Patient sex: M
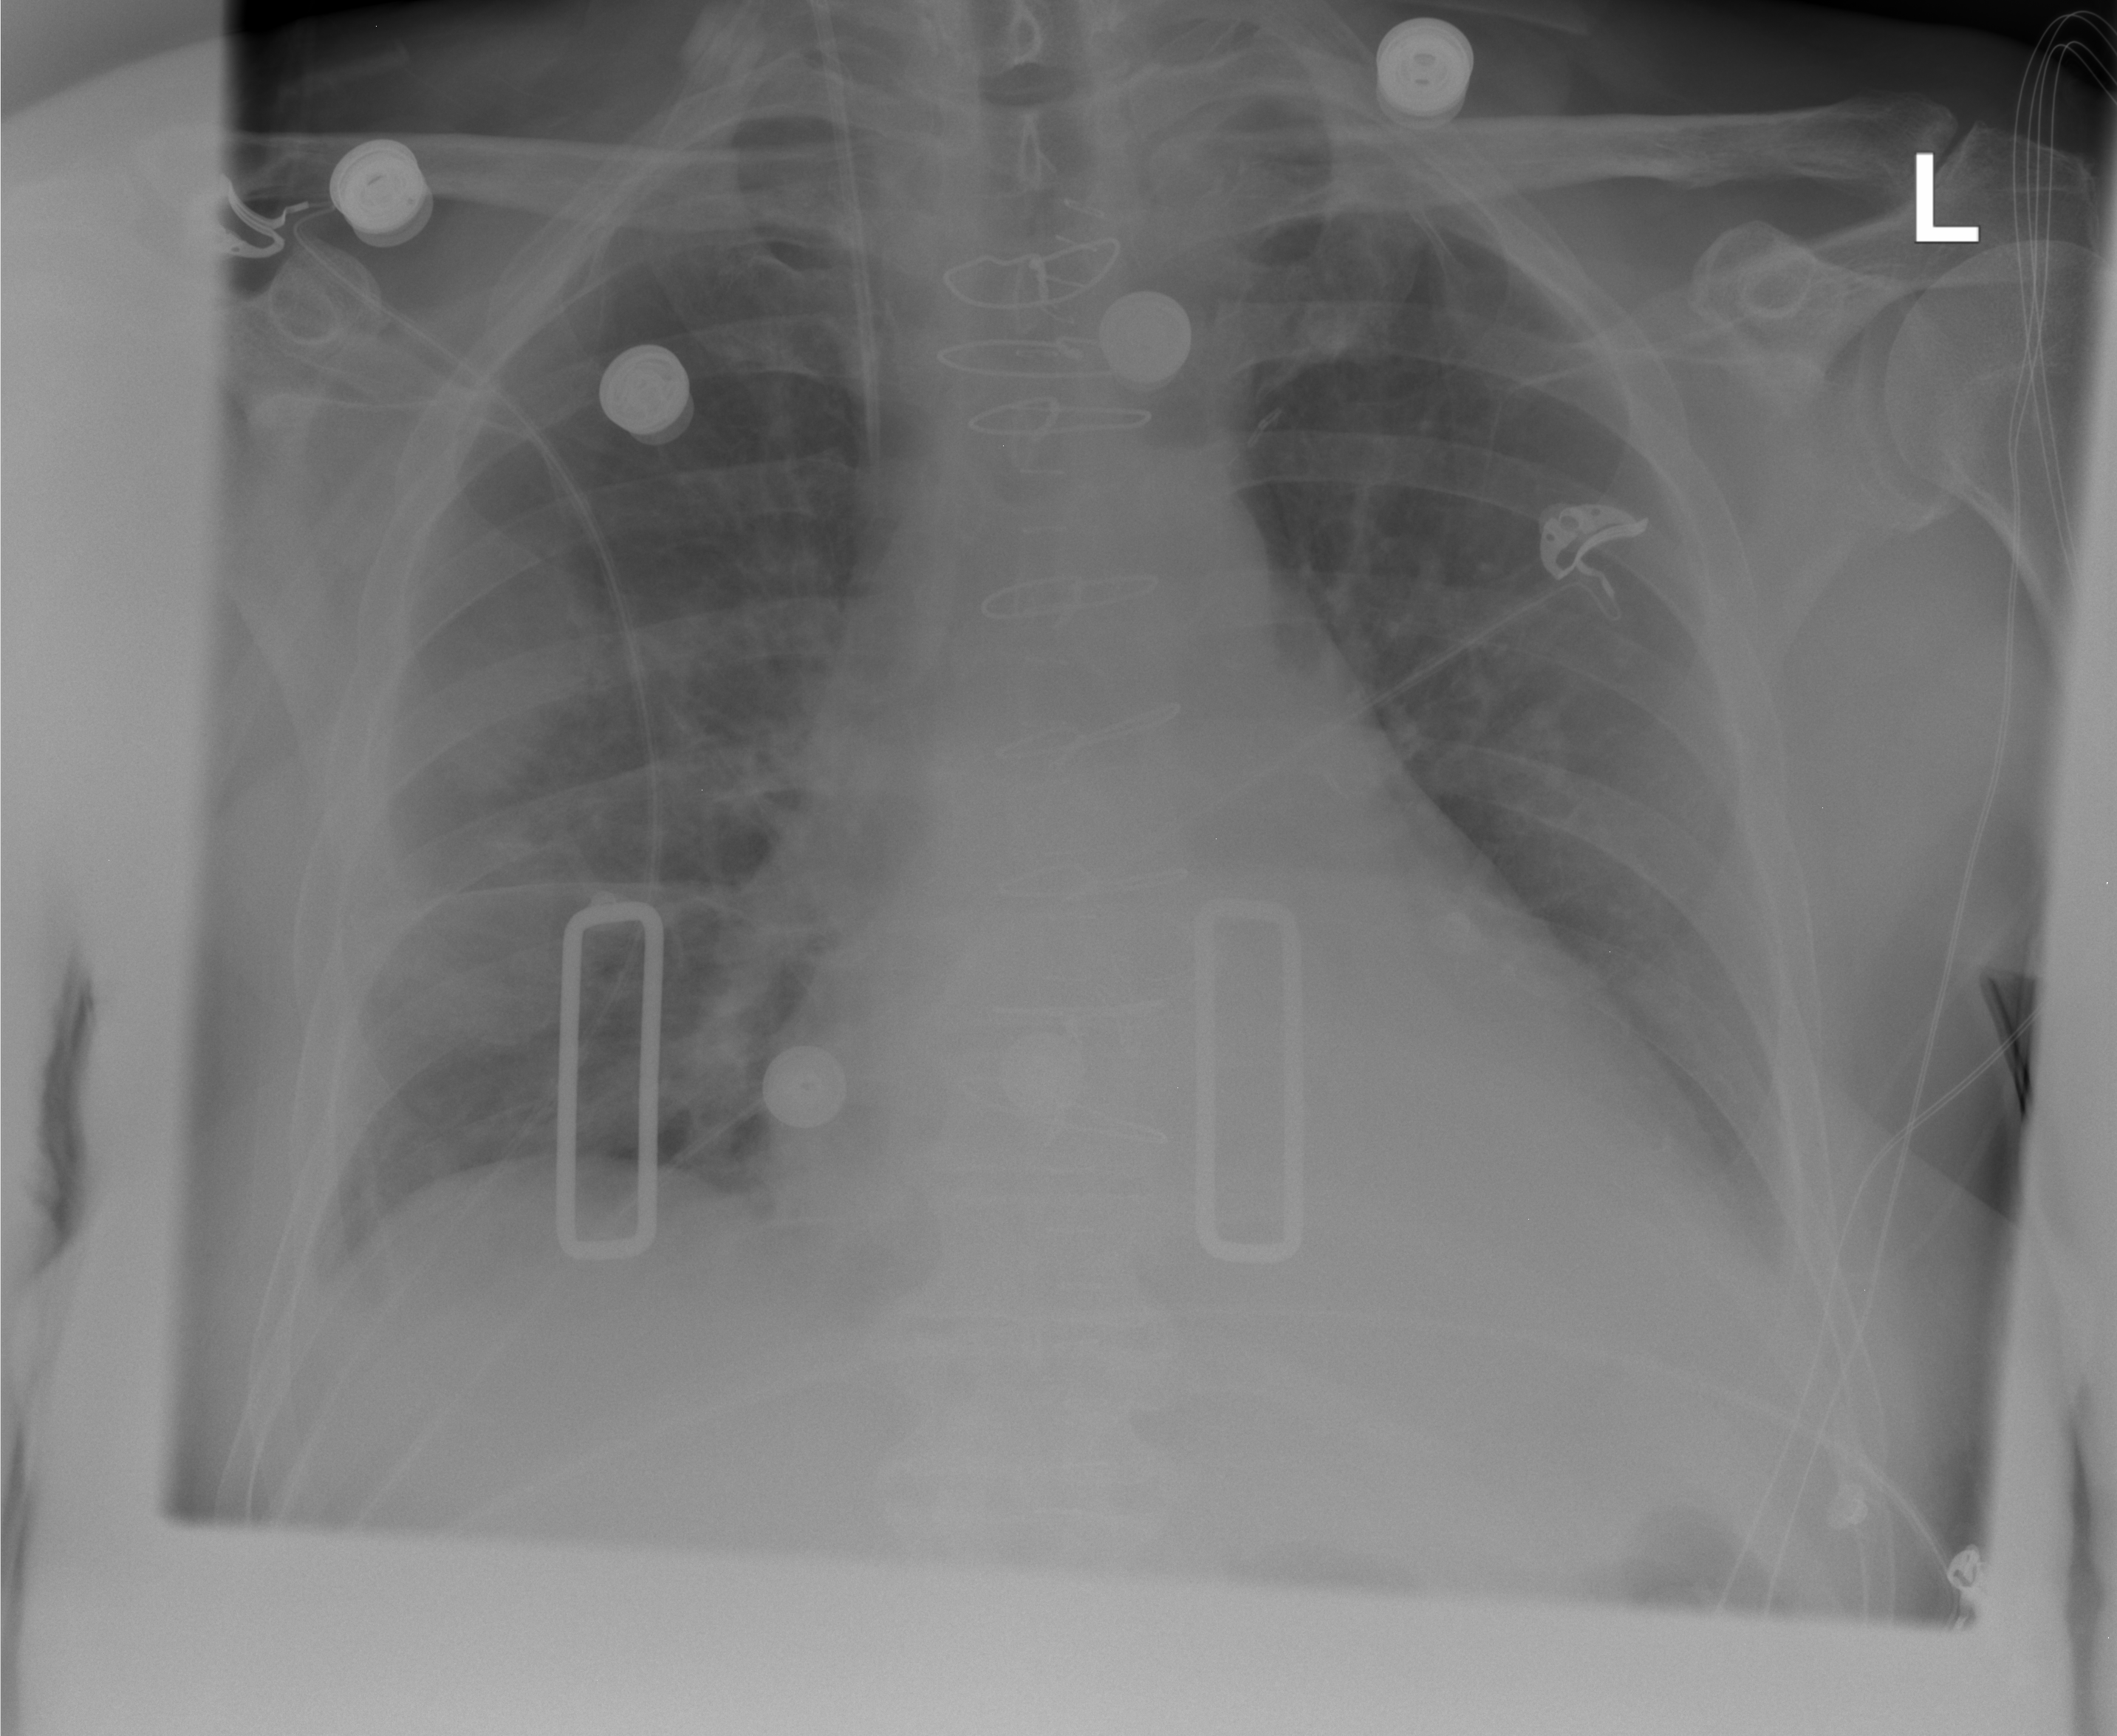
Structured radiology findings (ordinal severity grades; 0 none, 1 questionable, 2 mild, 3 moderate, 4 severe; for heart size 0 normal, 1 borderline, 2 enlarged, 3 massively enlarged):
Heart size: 2
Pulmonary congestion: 0
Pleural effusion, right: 0
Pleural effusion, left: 2
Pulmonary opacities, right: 0
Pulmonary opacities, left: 0
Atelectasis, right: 2
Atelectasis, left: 2